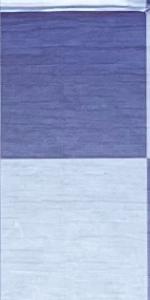
Label: Empty